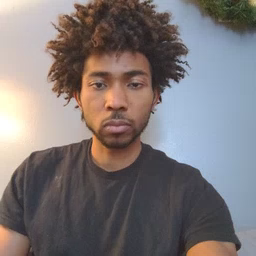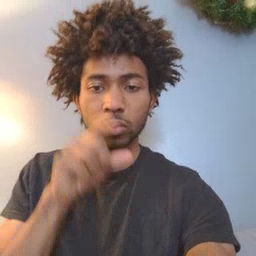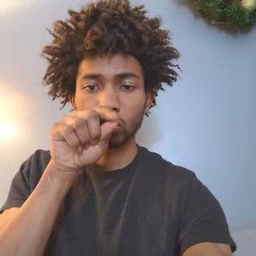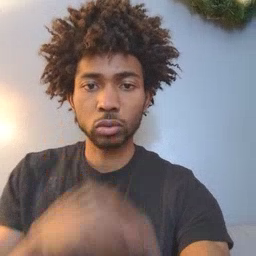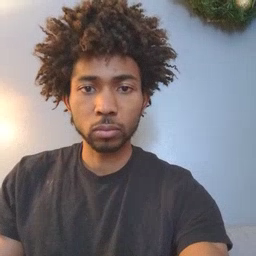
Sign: hen